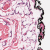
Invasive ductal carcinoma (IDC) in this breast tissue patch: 0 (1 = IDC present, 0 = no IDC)